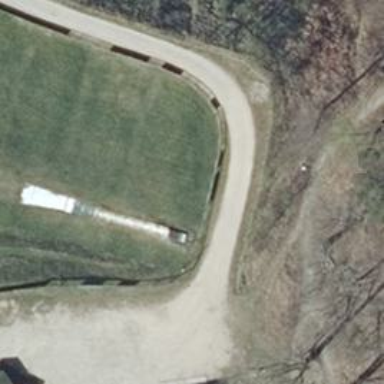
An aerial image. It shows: Ski jump landing area.